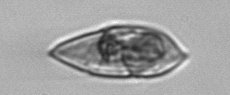
Label: Gyrodinium